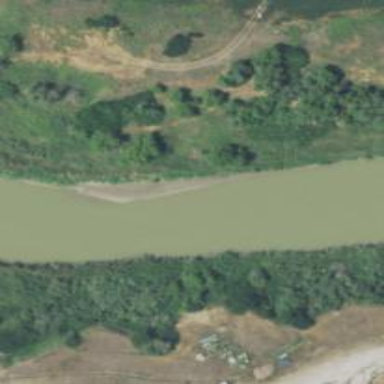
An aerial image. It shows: Beautiful river scene.